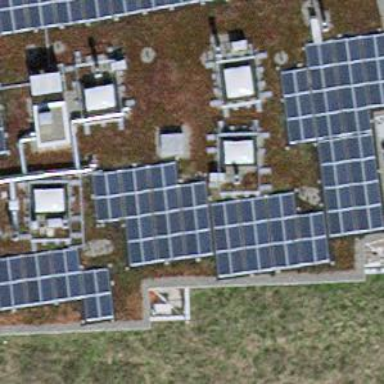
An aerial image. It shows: Solar power generator using photovoltaic method with solar photovoltaic panel types.